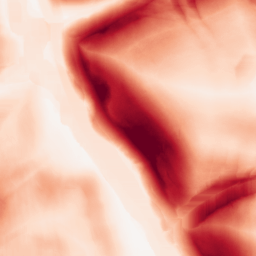
Category: morphological
Decomposition family: morphological_square
Decomposition parameters: operation: gradient
size: 20
Upsampling method: lanczos
Upsampling parameters: scale: 2
Upsampling scale: 2